Question: I am trying to create a navigation menu that goes from top to bottom. Currently I have a 300px wide '<ul>' with 150px '<li>' inside it. See layout below...

Currently my list floats left to right (naturally) but I'm struggling to figure out how perhaps I can get it to appear like its going from top to bottom. so the numbers appear in order vertically.
Ideally I don't want to use jquery to do this, but if this is the simplest way then so be it. I would rather some PHP output it in a custom order.
I am using wordpress's get_post to get calendar results.
'''
$events = get_posts(array(
'post_type' => 'motogp-2014',
'posts_per_page' => -1,
'post_status' => 'publish',
'meta_key' => 'event_calendar_date',
'orderby' => 'meta_value_num',
'order' => 'ASC'
));
if ($events) {
echo '<ul id="circuit-navigation">';
foreach ($events as $event) {
'''
Is the some way of ordering the query by a custom order?
See below the order that I need the posts to be in... These are the post ids.
The only problem is I can't get the posts in this order as wordpress does not have an custom order function by id. If I orderby - the it orders the id's numerically. I need them in the order that the id's appear below.
'''
array(1045,1093,1047,1097,1053,1100,1059,1105,1063,1112,1073,1118,1075,1121,1085,1123,1087,1130,1089)
'''
If any one has a suggestions to help me that would be much appreciated thanks.
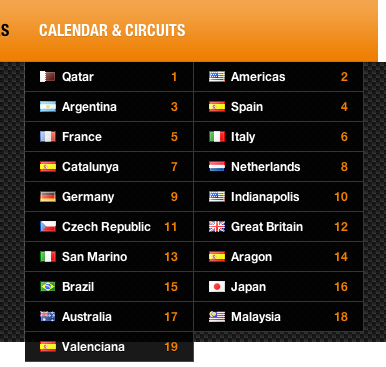
Answer: I think the easiest way to achive something like this is doing it with the columns feature for css.
'''
#circuit-navigation {
columns: 2;
-moz-columns: 2;
-webkit-columns: 2;
}
'''
<URL>
'''
******BE AWARE******
'''
This is just for newer browsers. To see a list for compatibility check out <URL>